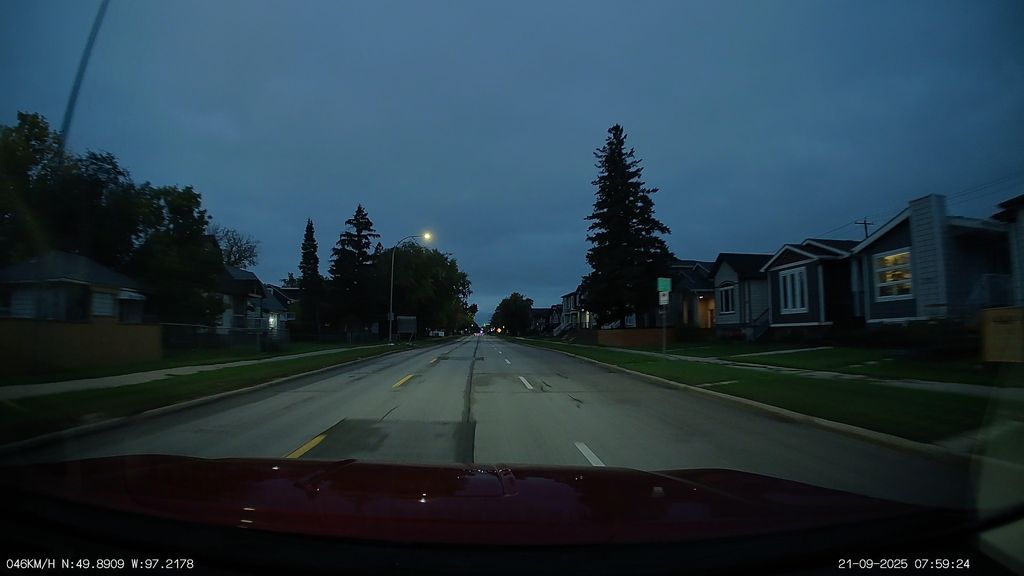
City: winnipeg